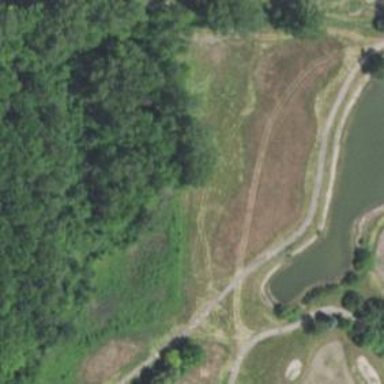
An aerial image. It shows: Rough area on grassy golf course.